Question: The green dot in the picture is the starting point, and the blue dot is the end point. Each move can only go one square to the right or down. How many different simple paths are there?
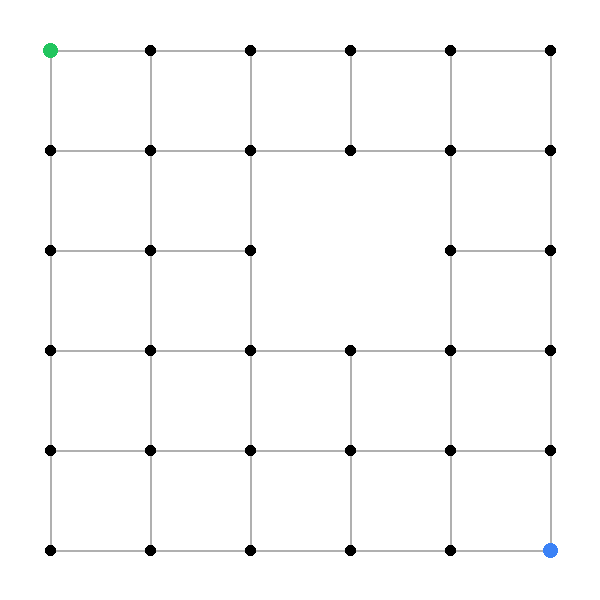
Answer: 152